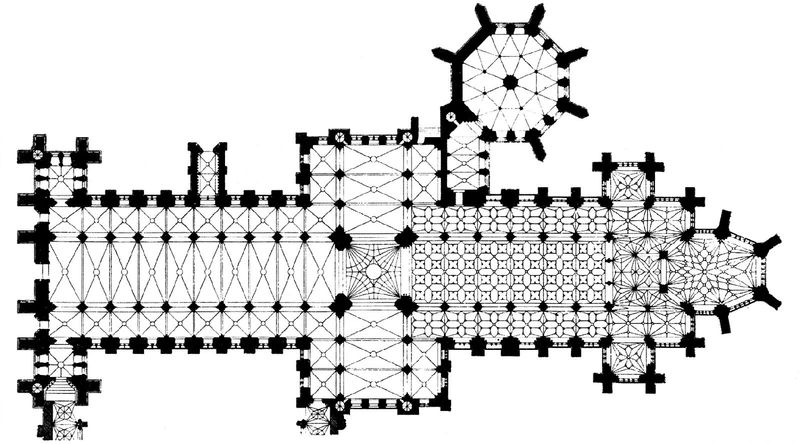
Titel: Kathedrale von Wells (St. Andrew’s Cathedral), Wells/Somerset
Standort: Wells, Kathedrale (EU - GB)
Schlagwörter: weiß, pfeiler, schwarz, säule, säulen, tür, zeichnung, zimmer, gebäude, muster, architektur, kirche, boden, gotik, rund, turm, schiff, linien, treppen, balken, stufen, wände, eingang, kreuz, dom, draufsicht, druck, schwarz-weiß, räume, altar, bänke, hauptschiff, kathedrale, kirchenschiff, mittelschiff, langschiff, seitenschiff, mittelalter, altarraum, apsis, romanik, chor, plan, ausgang, träger, streben, basilika, grundriss, kreuzgang, aufbau, bauzeichnung, baptisterium, grunriss, statik, verbindungen, apsiden, kapellen, vierung, querschiff, naos, stützpfeiler, travee, absis, trägerbalken, edom, schearzweiss